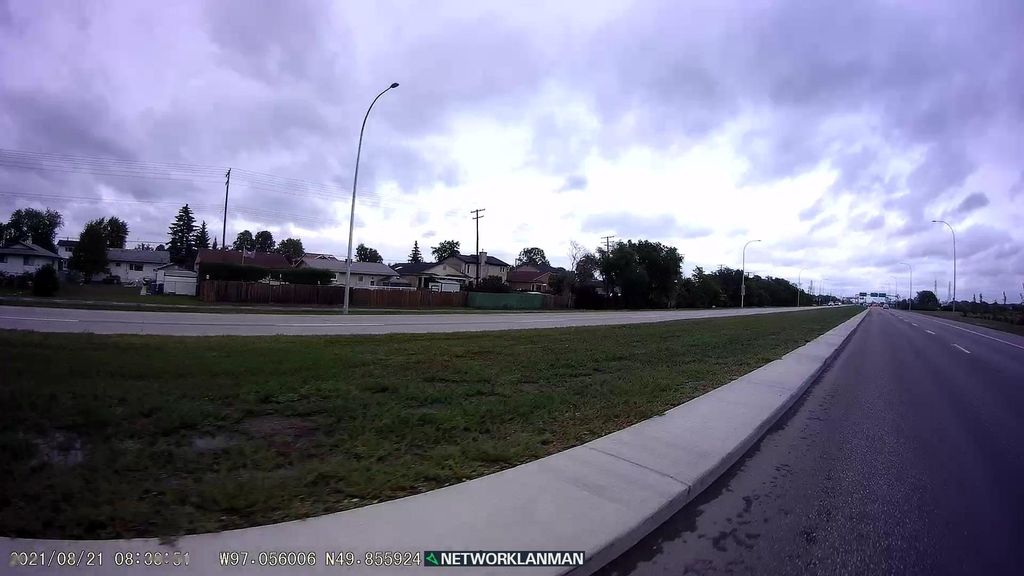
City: winnipeg